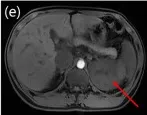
MRI. Imaging. Significant abnormal findings of left kidney and tumor thrombus of vena cava were noted (arrow).
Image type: radiology (mri)